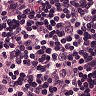
Metastatic tissue present: yes